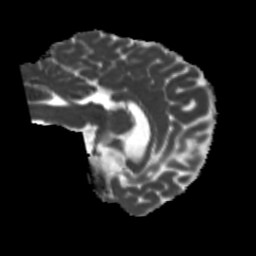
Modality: MD
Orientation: sagittal
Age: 27
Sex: female
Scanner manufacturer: siemens
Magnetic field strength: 3 T
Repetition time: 5.25 s
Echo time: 0.08 s